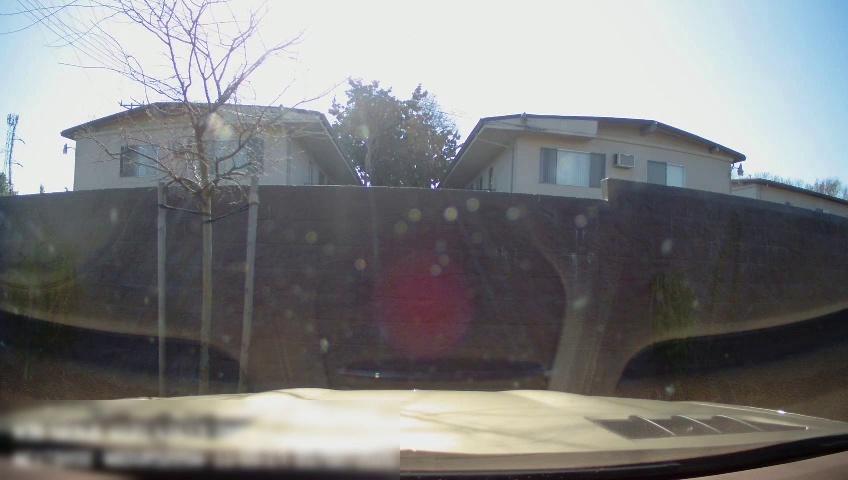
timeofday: Day
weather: Sunny